Field crop: maize
Growth stage: 2
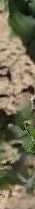
Species: maize